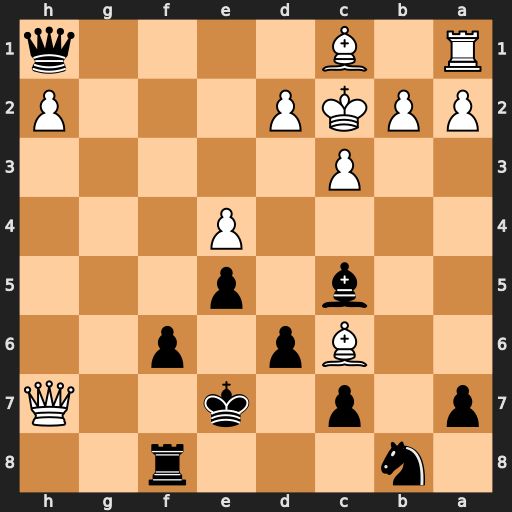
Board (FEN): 1n3r2/p1p1k2Q/2Bp1p2/2b1p3/4P3/2P5/PPKP3P/R1B4q
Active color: b
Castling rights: -
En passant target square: -
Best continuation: Rf7 Qf5 Nxc6